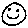
Label: smiley face